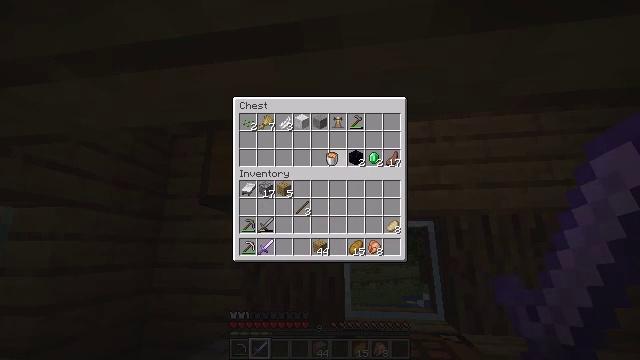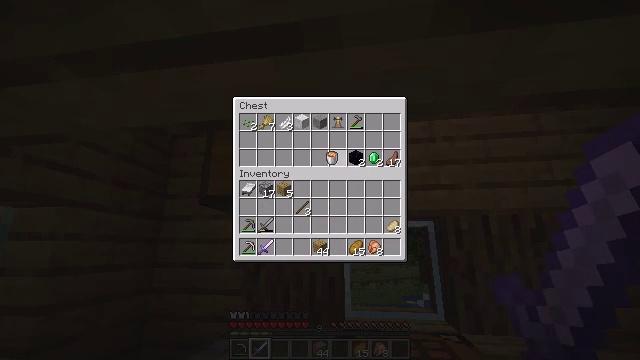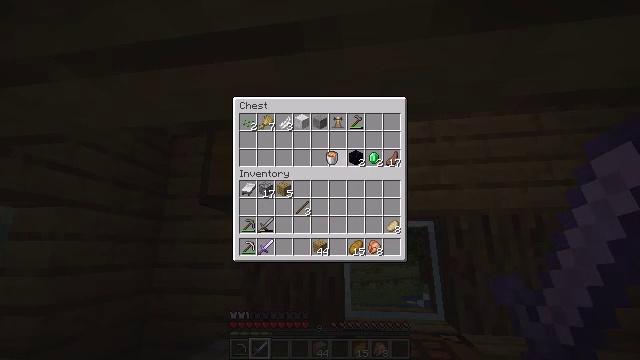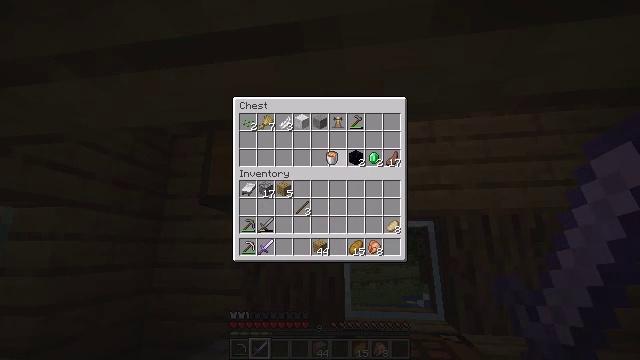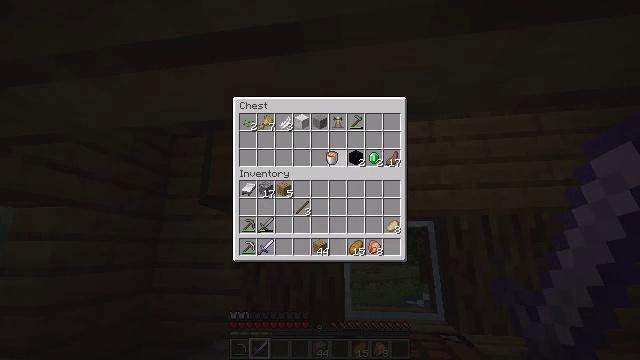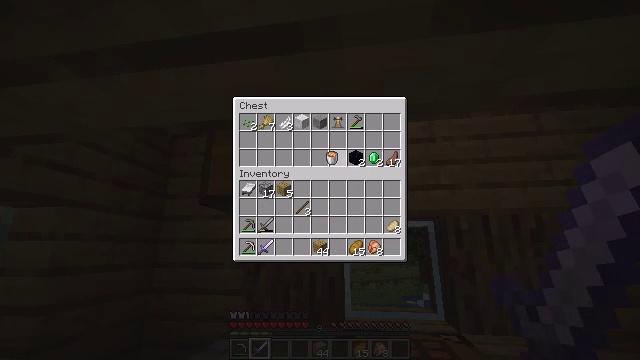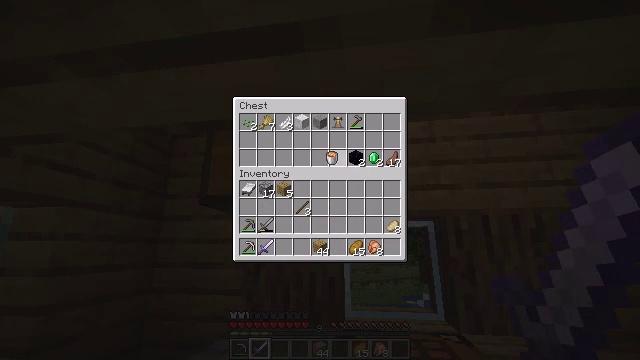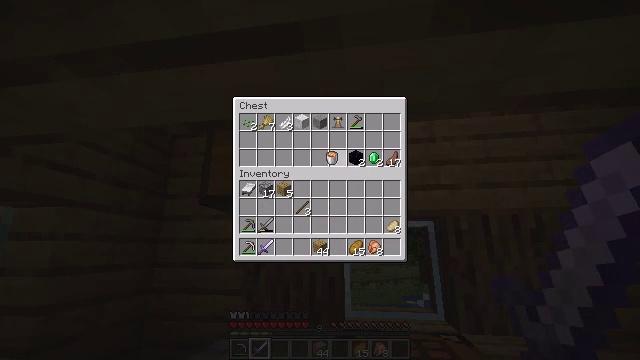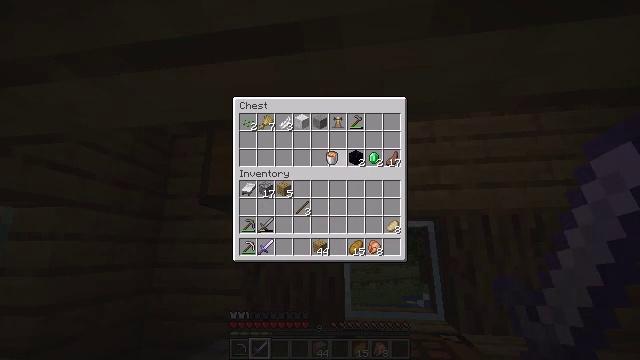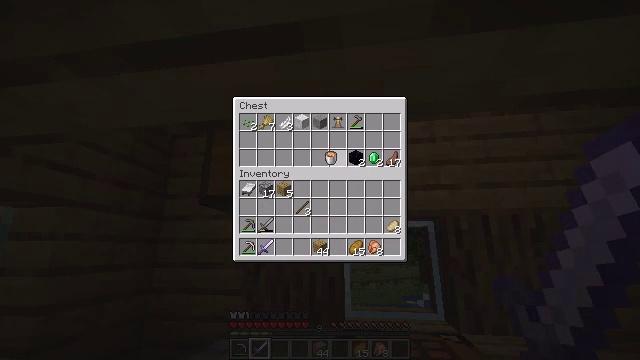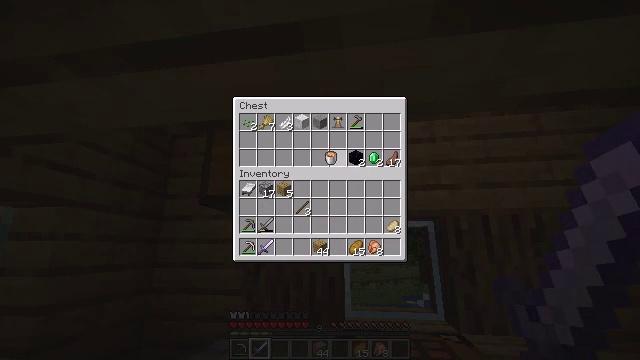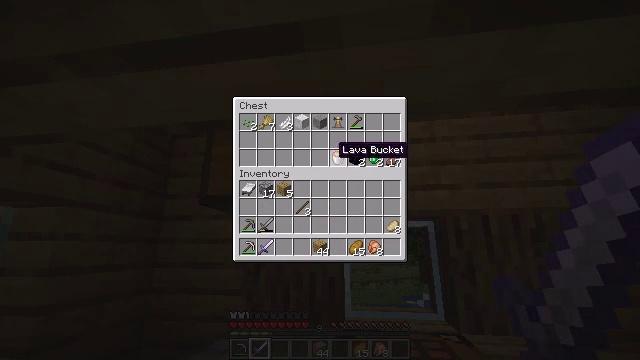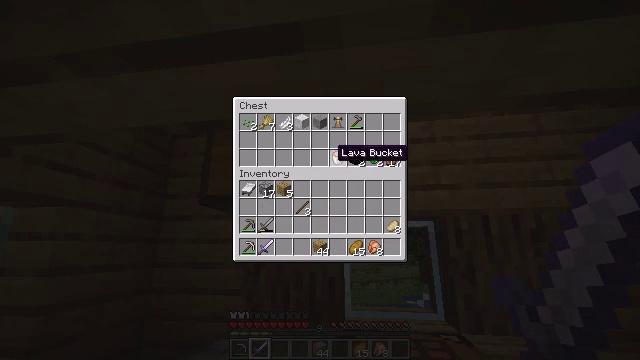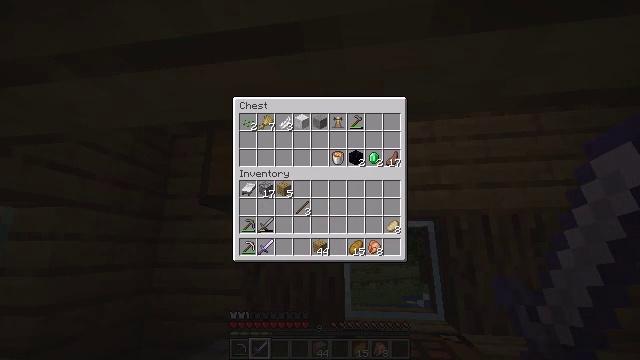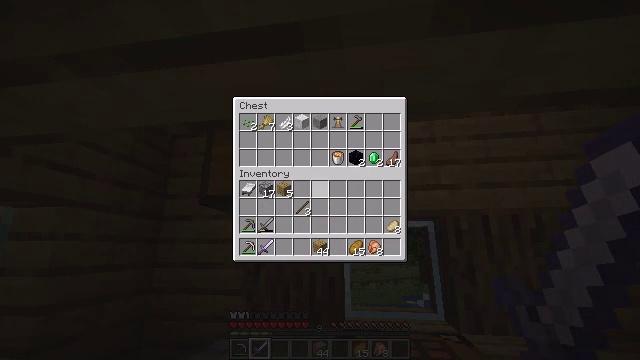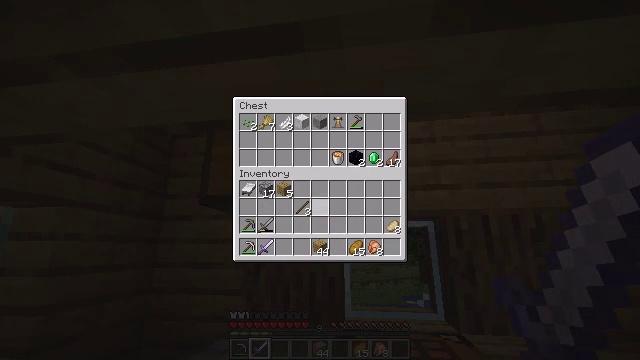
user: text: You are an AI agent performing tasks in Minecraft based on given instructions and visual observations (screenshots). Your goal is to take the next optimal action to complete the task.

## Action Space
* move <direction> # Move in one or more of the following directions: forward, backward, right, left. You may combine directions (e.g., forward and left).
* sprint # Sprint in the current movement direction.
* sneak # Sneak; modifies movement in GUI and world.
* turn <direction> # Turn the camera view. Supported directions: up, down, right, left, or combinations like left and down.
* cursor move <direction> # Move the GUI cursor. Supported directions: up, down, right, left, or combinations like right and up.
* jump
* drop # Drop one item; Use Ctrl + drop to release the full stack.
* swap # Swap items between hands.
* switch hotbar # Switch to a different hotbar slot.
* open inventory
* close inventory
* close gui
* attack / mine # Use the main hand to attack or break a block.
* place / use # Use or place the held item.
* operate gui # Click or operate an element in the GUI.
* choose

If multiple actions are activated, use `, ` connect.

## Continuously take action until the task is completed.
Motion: motion action
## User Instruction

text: Dig soul soil with a shovel.
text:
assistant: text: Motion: no_op
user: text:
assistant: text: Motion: no_op
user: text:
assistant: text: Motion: no_op
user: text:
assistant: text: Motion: no_op
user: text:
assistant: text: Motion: no_op
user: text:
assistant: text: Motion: no_op
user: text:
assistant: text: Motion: no_op
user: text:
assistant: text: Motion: no_op
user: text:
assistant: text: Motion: operate gui
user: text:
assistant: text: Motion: operate gui
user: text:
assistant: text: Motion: no_op
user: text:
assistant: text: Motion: no_op
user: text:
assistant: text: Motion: cursor move down
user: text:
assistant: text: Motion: cursor move down
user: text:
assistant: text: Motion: cursor move down
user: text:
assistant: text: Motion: cursor move down
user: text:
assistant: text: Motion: cursor move down
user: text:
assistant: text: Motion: no_op
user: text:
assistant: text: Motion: no_op
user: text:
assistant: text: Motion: cursor move right
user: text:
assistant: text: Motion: cursor move right
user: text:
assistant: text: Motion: no_op
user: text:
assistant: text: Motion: no_op
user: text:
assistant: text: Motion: no_op
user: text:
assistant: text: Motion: no_op
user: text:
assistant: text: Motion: no_op
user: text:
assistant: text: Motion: no_op
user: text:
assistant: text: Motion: no_op
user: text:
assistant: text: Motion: no_op
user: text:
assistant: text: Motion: no_op